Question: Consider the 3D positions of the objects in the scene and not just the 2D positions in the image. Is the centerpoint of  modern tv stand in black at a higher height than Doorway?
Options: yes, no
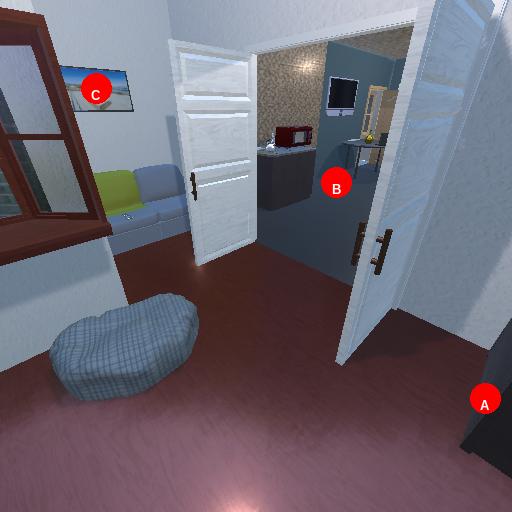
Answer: yes